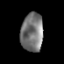
Tissue: prostate
Cell type: T cells
Senescence score: 0.2838
Nuclear area (px): 840
Mean DAPI intensity: 118.93